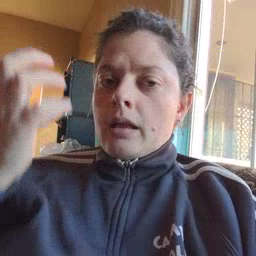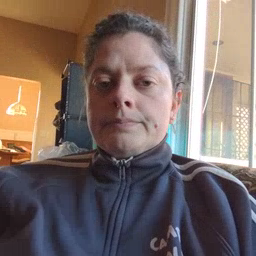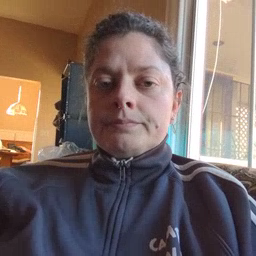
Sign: mad